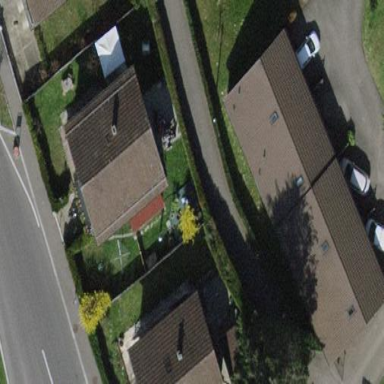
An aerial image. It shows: Terrace building with gabled roof.